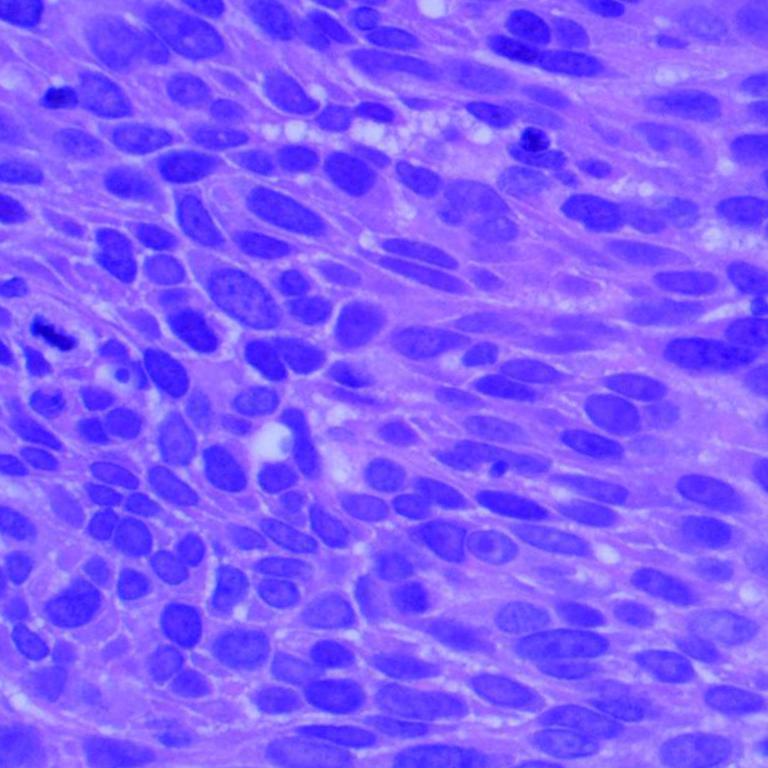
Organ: lung
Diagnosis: squamous carcinomas